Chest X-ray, PA view. Patient: 33 years old, sex M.
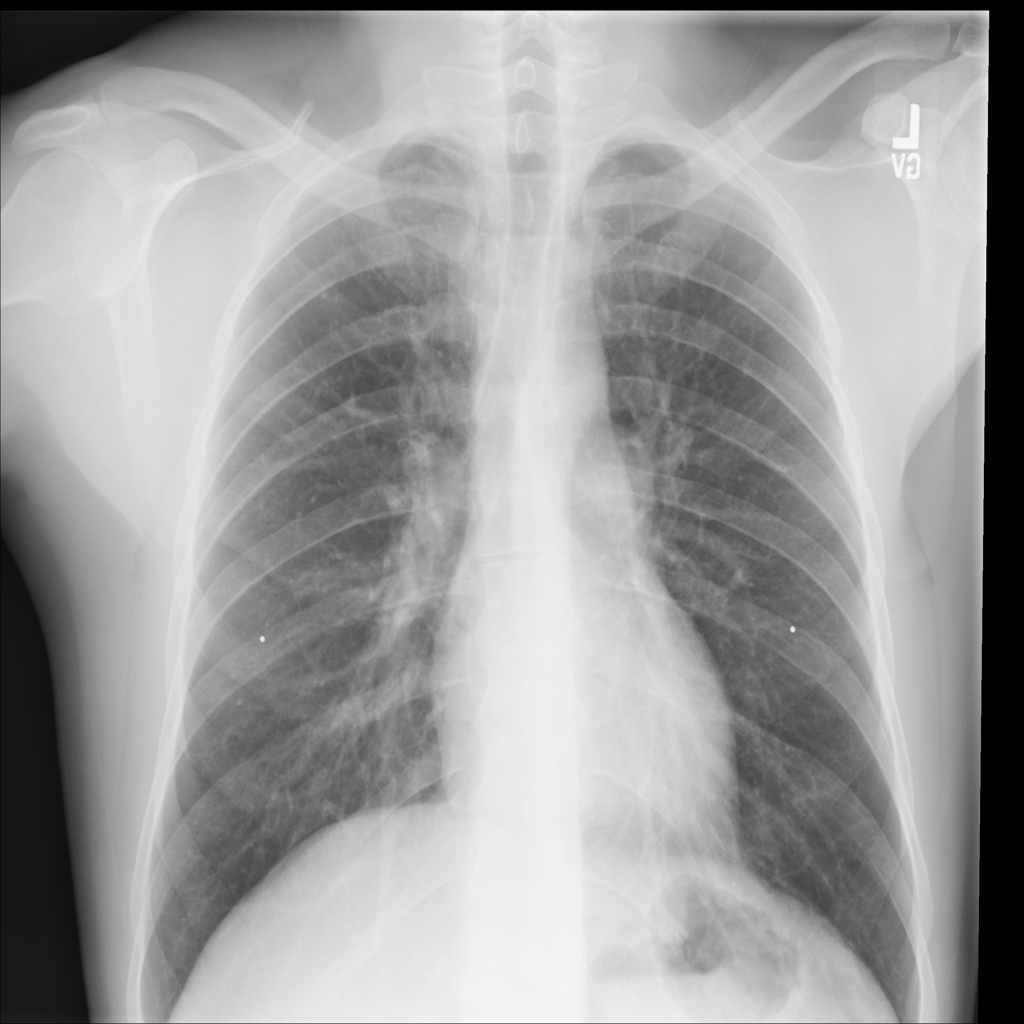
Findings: No Finding